Field crop: tomato
Growth stage: 1
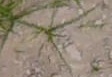
Species: cyperus